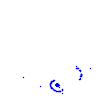
Particle: kaon